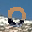
Label: 0